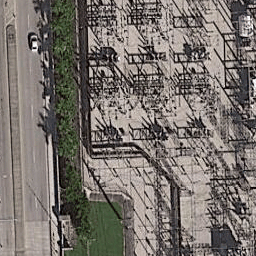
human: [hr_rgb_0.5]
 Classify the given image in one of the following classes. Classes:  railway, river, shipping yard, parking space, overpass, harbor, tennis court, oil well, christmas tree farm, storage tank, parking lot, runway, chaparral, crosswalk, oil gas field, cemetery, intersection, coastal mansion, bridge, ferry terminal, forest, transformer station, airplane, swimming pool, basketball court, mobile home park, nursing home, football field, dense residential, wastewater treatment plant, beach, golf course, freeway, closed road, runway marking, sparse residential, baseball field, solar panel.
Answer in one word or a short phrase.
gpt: transformer station